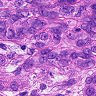
Metastatic tissue present: yes